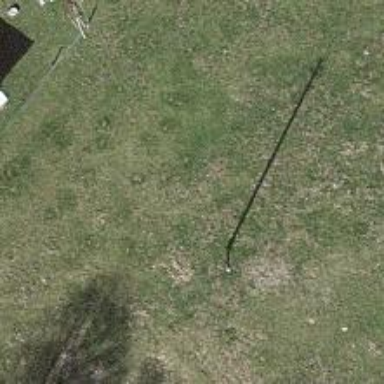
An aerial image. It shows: Power pole.